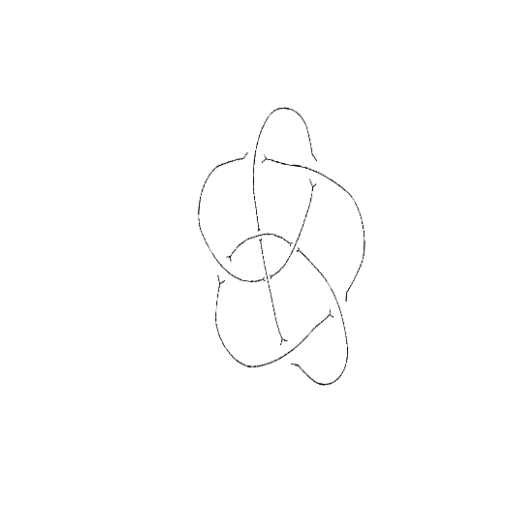
Crossing number: 8